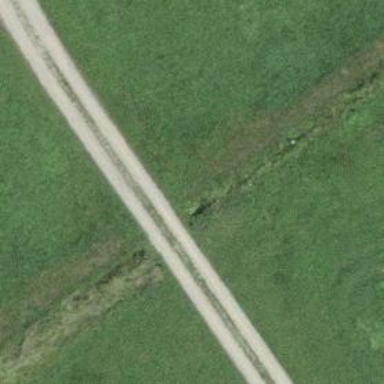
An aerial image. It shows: Culvert tunnel.